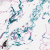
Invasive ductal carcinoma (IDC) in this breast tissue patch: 0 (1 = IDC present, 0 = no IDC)